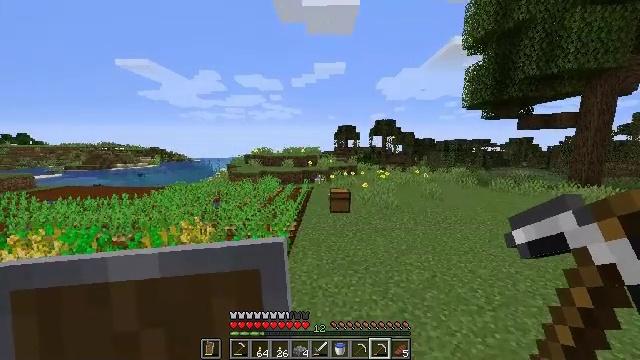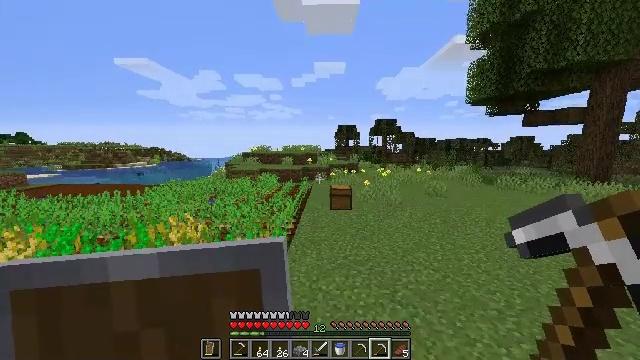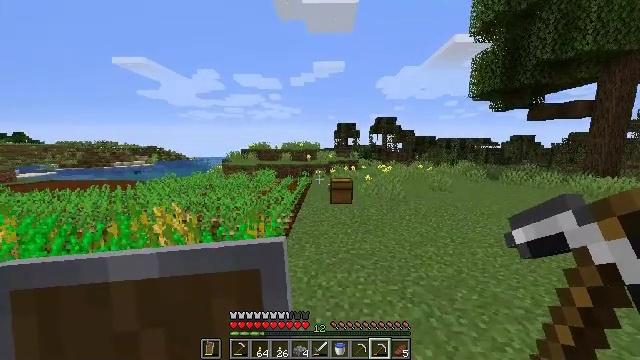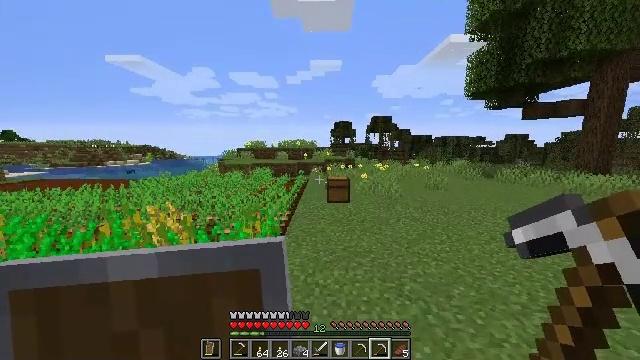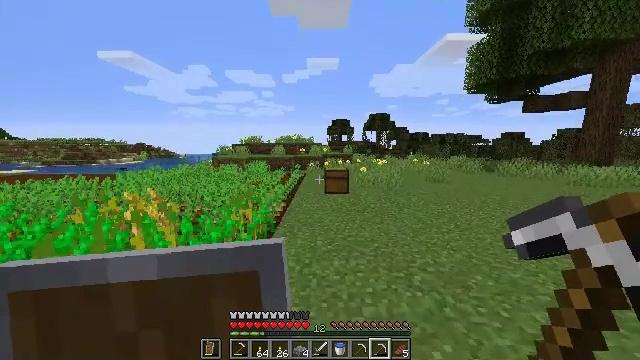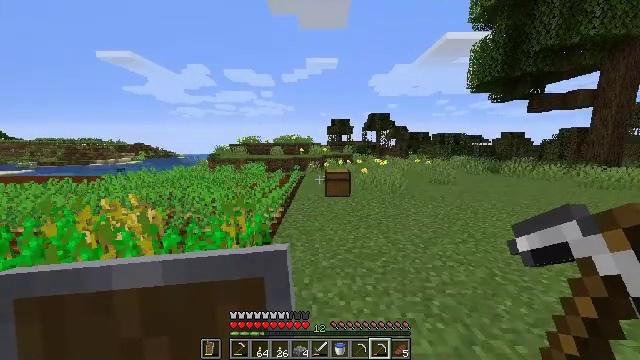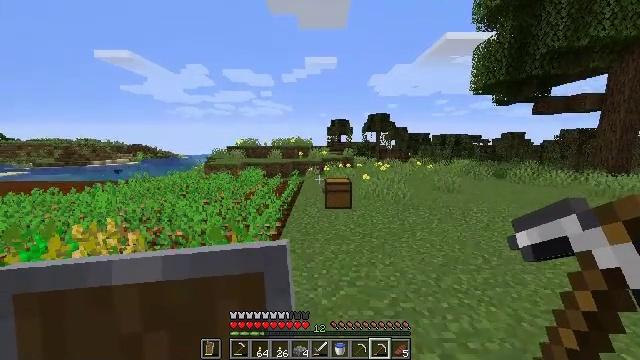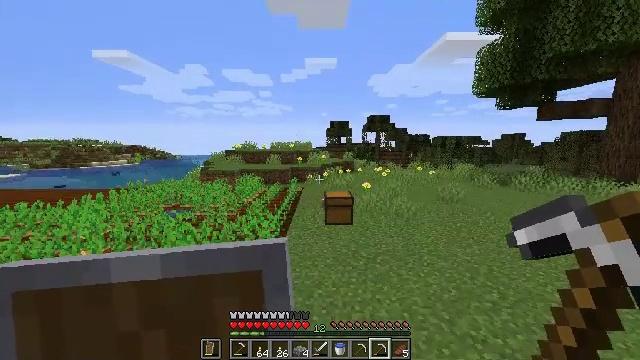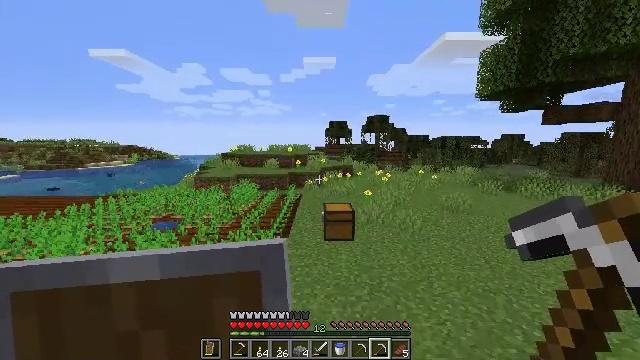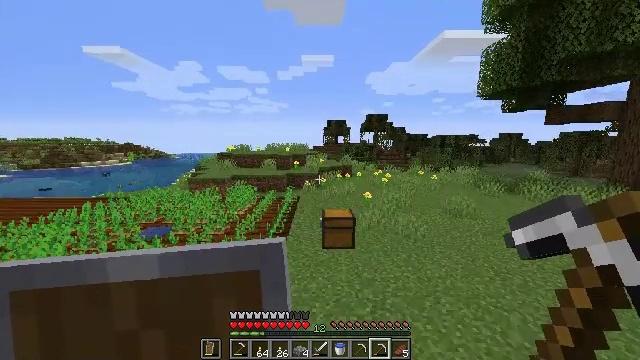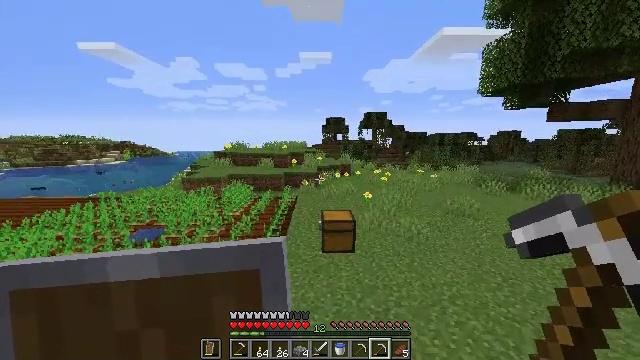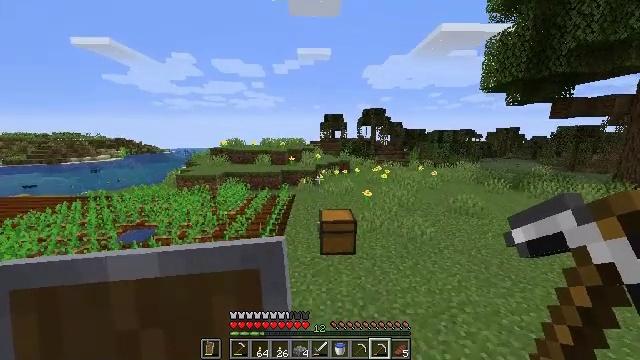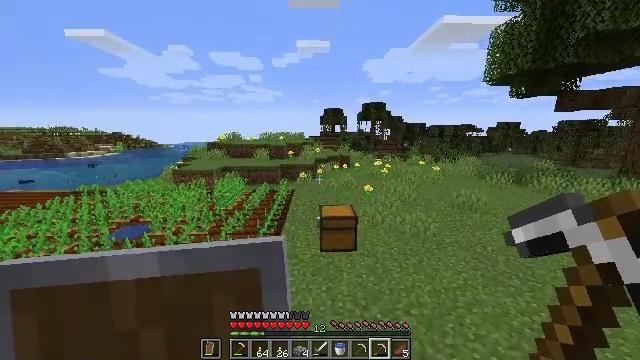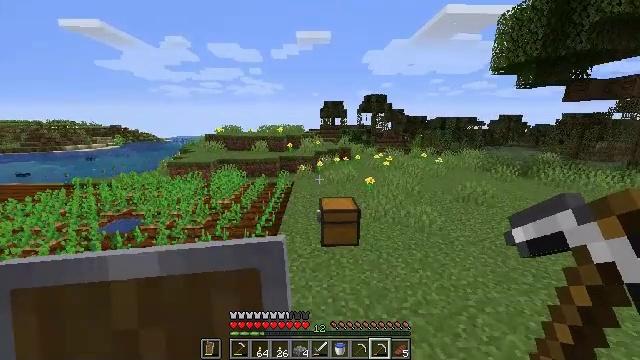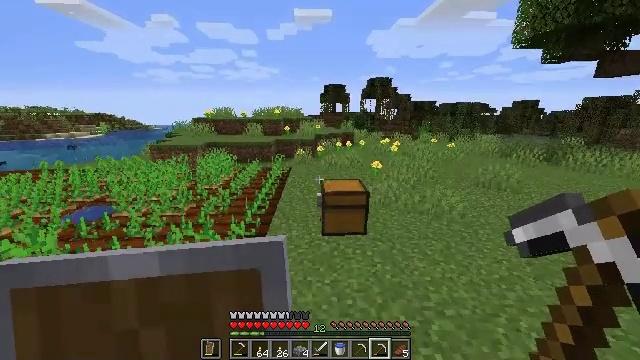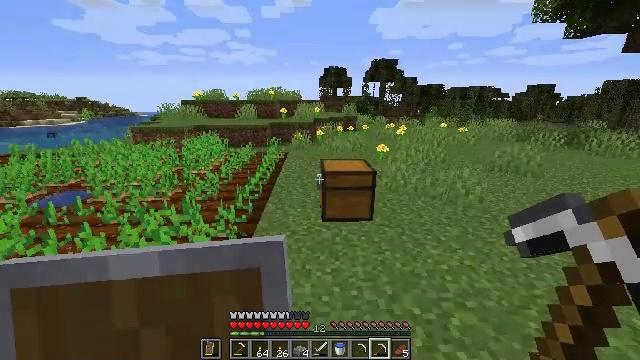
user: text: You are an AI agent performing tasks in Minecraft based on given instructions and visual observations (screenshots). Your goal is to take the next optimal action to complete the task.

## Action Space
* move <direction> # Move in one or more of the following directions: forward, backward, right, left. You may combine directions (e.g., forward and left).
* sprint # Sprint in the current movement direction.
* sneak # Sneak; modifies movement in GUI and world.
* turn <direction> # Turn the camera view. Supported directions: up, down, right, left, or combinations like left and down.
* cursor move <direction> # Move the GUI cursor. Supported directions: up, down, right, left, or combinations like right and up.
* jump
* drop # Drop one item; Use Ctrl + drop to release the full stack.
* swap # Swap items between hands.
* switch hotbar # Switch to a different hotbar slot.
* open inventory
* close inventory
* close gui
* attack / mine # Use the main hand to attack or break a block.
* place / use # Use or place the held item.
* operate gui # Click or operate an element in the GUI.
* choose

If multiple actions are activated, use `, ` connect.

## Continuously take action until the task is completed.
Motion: motion action
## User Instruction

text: Collect potatoes from the garden.
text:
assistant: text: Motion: move forward, jump
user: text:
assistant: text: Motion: move forward, jump
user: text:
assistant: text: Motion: move forward, jump
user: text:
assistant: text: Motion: move forward, jump
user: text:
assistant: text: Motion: move forward, jump
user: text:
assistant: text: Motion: move forward, jump
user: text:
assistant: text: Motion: move forward, jump
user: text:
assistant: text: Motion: move forward, jump
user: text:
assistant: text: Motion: move forward
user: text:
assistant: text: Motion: move forward
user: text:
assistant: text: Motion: move forward
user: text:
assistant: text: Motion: move forward, turn down
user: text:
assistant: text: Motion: turn down
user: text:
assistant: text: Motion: turn down
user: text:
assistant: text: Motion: turn down
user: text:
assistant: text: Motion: turn down
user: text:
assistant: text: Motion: no_op
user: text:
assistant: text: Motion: turn right
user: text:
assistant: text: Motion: no_op
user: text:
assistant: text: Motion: turn right, use / place
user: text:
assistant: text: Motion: turn right, use / place
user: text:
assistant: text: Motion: use / place
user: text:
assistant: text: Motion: no_op
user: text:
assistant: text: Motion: no_op
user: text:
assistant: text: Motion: no_op
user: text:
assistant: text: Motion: no_op
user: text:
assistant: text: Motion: no_op
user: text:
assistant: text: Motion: no_op
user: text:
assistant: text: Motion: no_op
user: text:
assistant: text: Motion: sneak